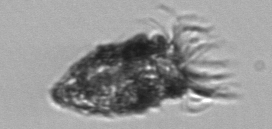
Label: Tintinnopsis